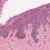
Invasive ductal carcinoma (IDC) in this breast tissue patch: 0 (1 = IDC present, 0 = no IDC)